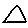
Label: triangle